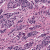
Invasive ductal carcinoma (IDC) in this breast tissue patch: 1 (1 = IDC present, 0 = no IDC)